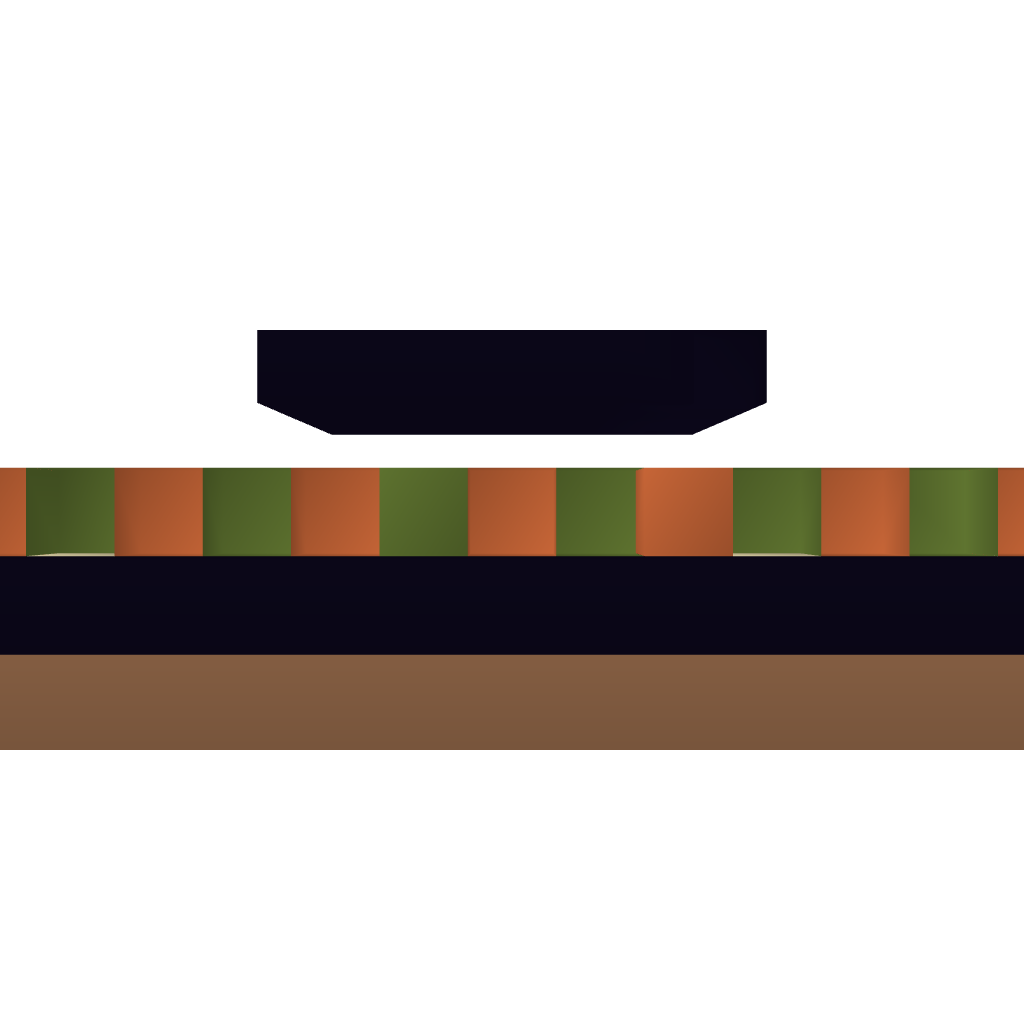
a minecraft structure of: Trap for zombies